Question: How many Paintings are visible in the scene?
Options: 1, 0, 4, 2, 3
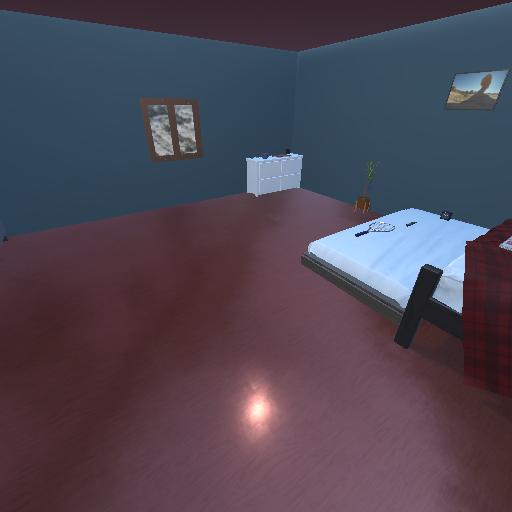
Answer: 1